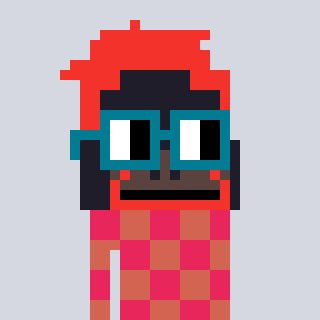
a pixel art character with square dark green glasses, a orangutan-shaped head and a peachy-colored body on a cool background